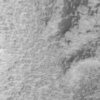
Label: not_dusty